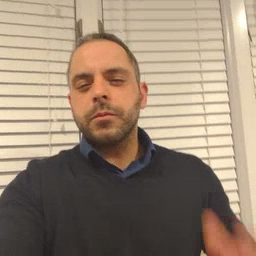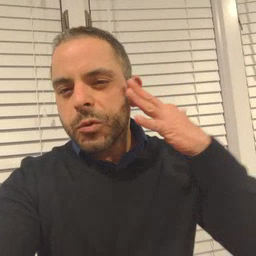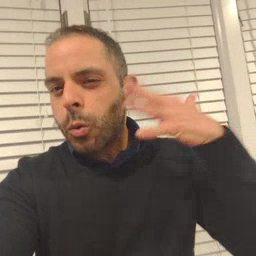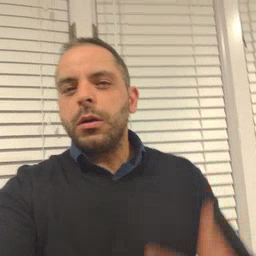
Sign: noisy